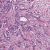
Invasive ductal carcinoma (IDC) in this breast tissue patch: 1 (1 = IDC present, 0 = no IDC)